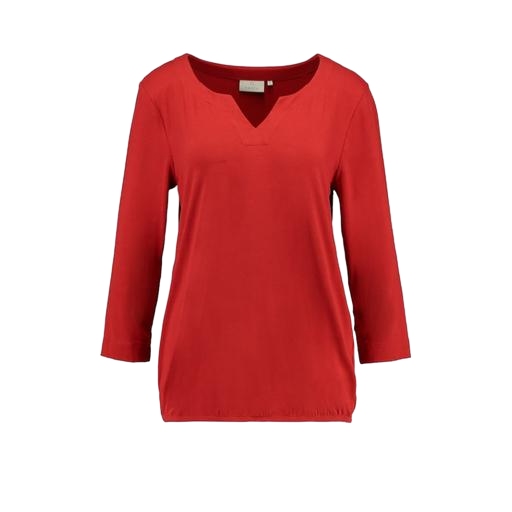
red plus size v-neck top only macy, red three-quarter-sleeve scoop-neck t-shirt only macy, red v-neck long-sleeve blouse, white background